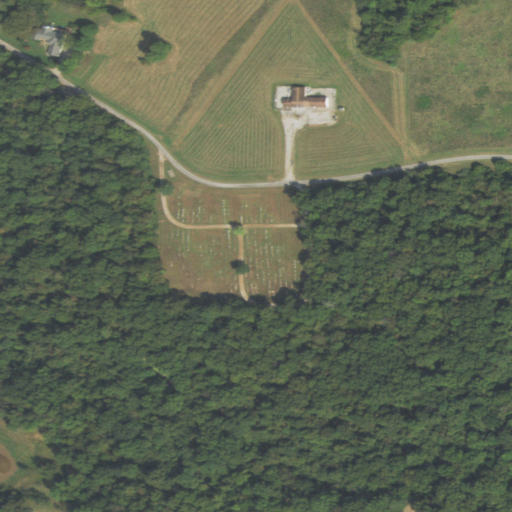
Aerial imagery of mountain in Illinois named McKinney Hill containing deciduous forest, pasture, open development, low intensity development, and medium intensity development